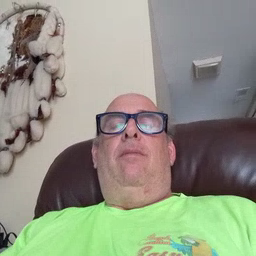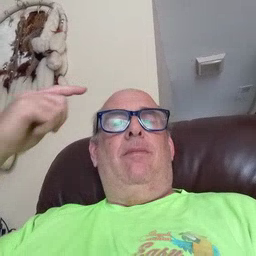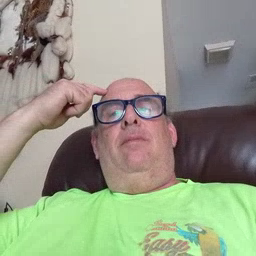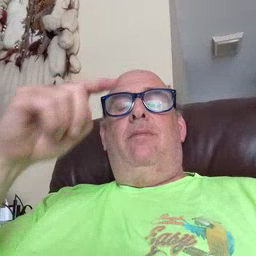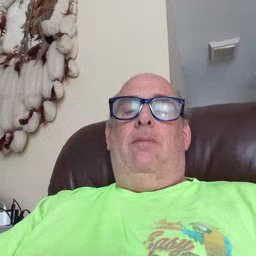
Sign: penny